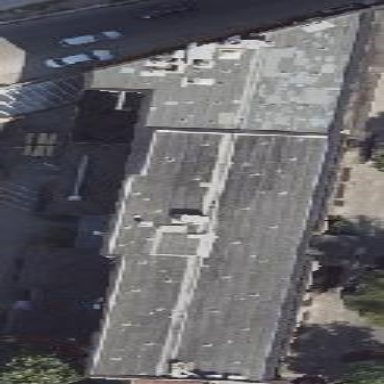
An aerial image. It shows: Office building with flat roof.